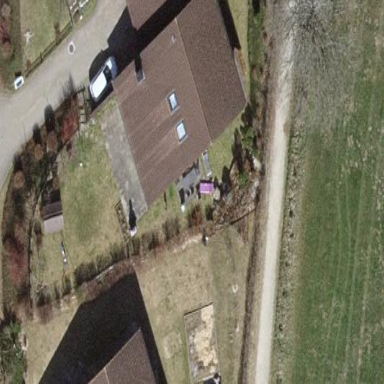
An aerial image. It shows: Semi-detached house.